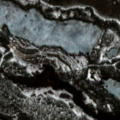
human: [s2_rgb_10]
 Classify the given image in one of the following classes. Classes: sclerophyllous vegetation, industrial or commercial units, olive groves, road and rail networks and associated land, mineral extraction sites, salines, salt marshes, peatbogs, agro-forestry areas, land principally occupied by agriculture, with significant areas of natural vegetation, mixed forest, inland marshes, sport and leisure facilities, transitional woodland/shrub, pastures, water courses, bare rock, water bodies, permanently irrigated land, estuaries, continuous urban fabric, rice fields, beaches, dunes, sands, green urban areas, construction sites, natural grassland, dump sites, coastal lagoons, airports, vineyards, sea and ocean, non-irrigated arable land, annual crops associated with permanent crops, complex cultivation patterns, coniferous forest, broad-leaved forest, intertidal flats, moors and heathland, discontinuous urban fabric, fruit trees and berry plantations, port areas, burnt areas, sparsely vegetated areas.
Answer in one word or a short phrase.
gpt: coniferous forest, transitional woodland/shrub, water bodies